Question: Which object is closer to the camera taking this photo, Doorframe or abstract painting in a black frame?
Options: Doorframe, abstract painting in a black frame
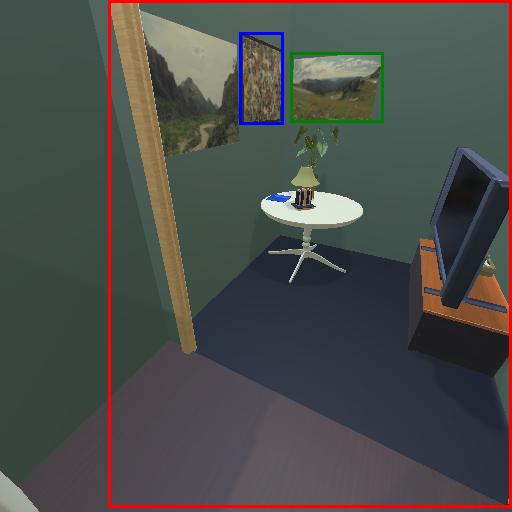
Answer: Doorframe